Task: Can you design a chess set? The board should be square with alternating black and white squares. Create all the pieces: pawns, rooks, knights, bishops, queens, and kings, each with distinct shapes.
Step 4095:
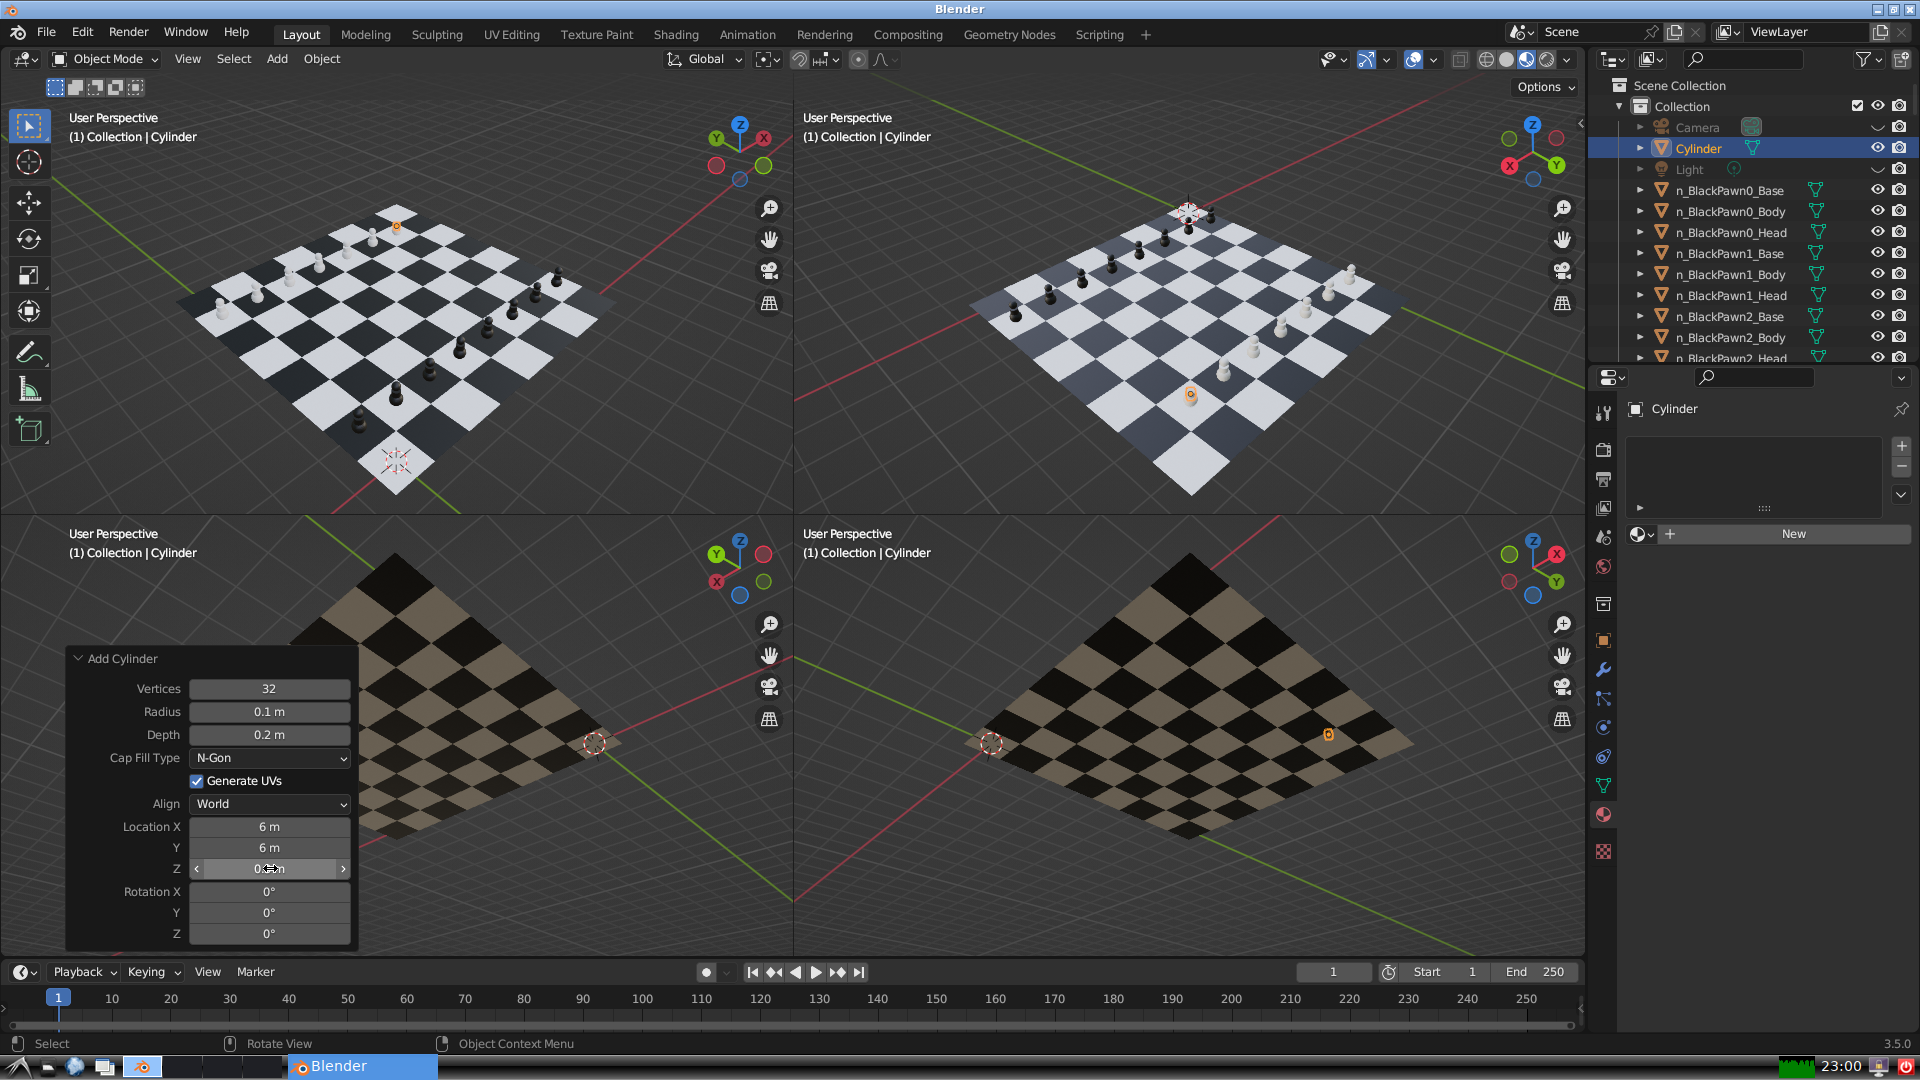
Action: {"mouse_move": [960, 540]}